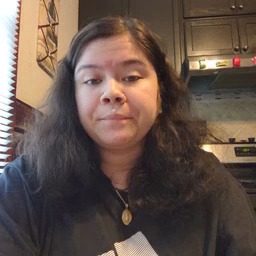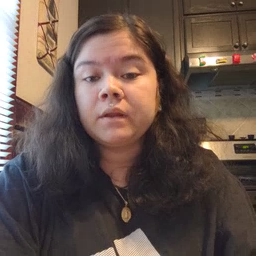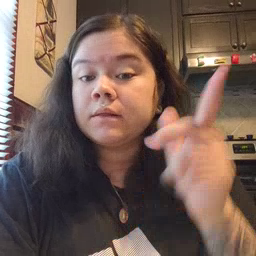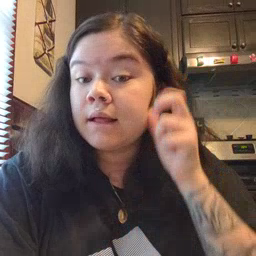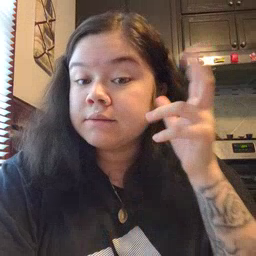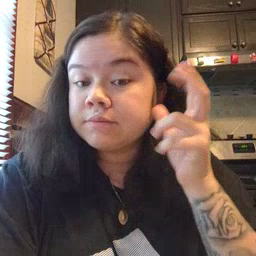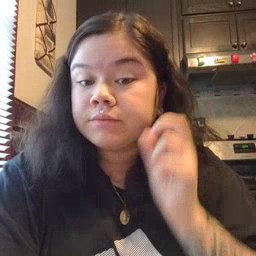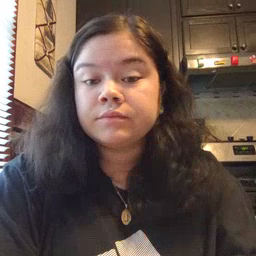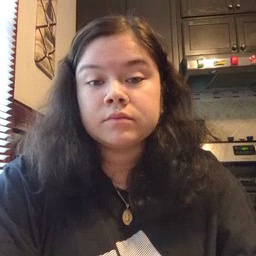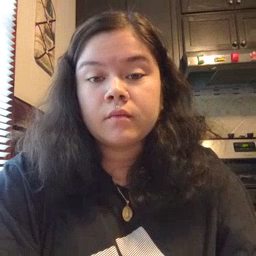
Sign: listen